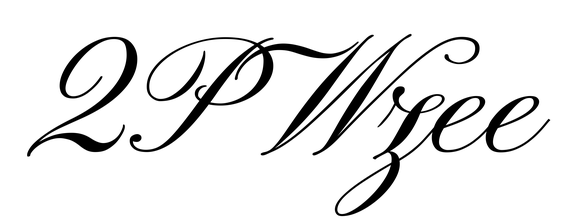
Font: PinyonScript-Regular